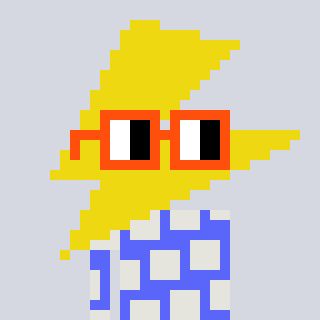
a pixel art character with square orange glasses, a lightning bolt-shaped head and a purple-colored body on a cool background